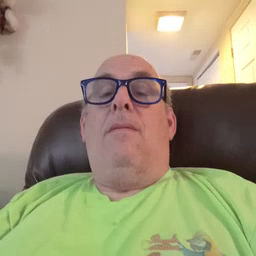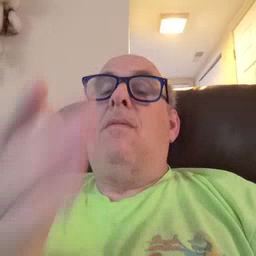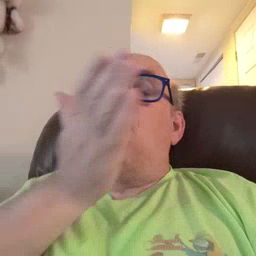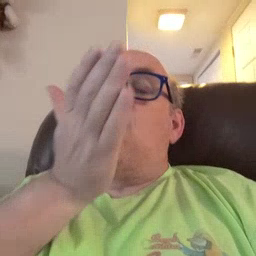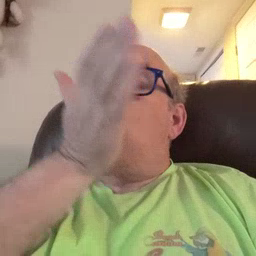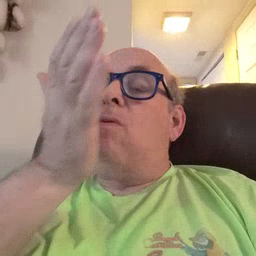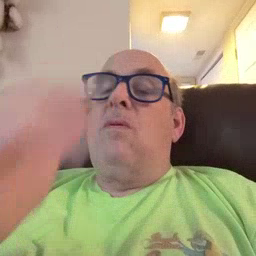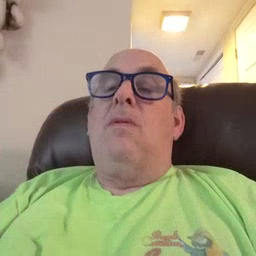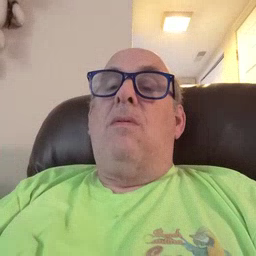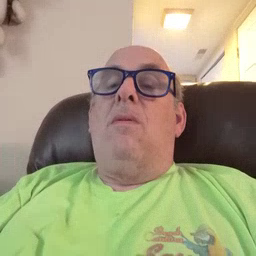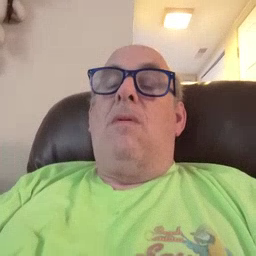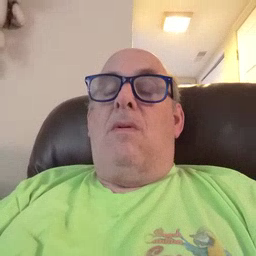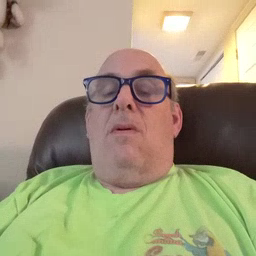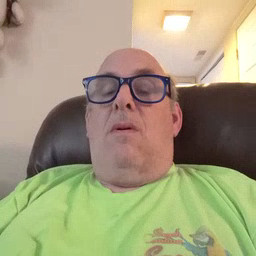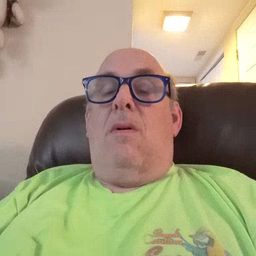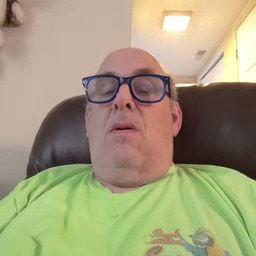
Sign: grass